Brain MRI, t2w sequence, axial 2D slice.
Patient: age 20, sex F, weight 90 kg, height 1.9 m
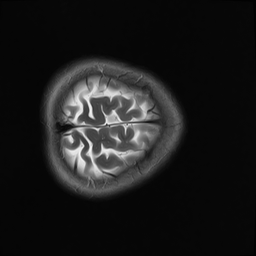